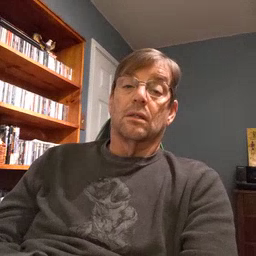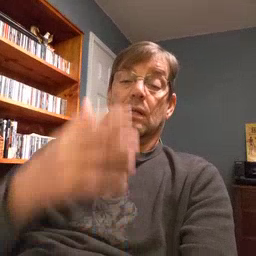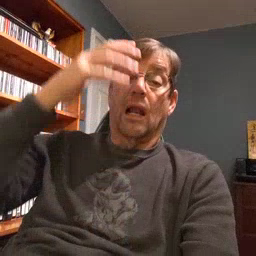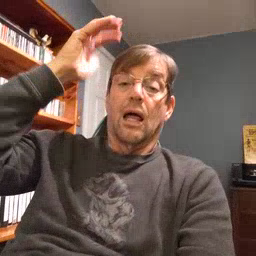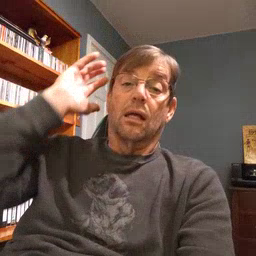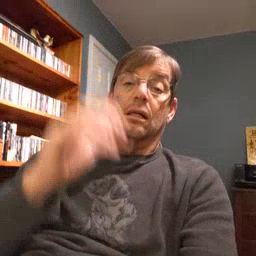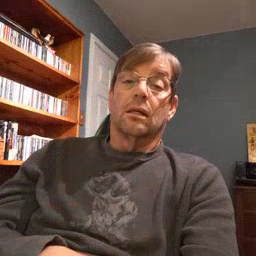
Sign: lion